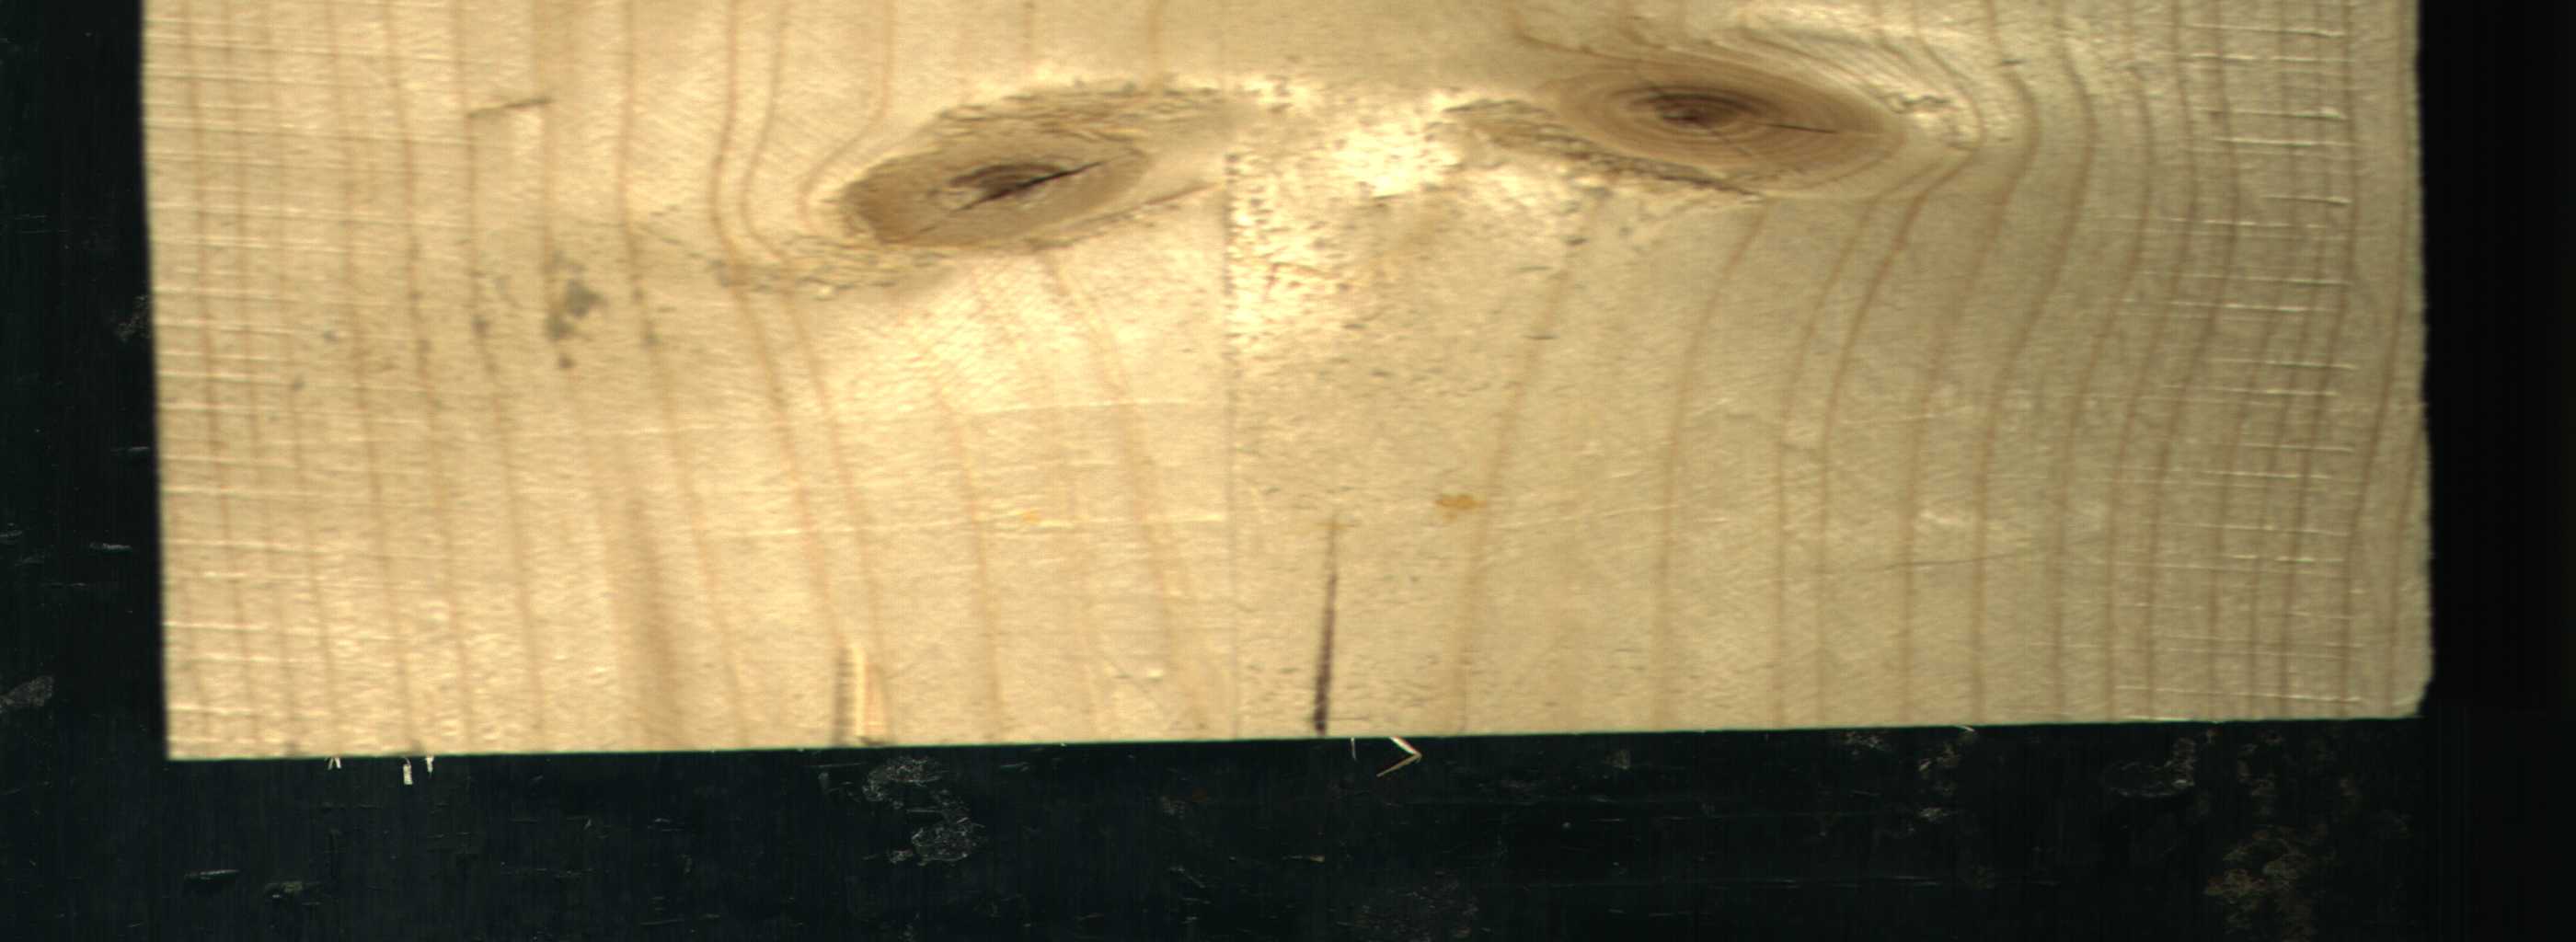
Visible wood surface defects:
Crack
knot_with_crack
knot_with_crack
knot_with_crack
knot_with_crack
Live_Knot